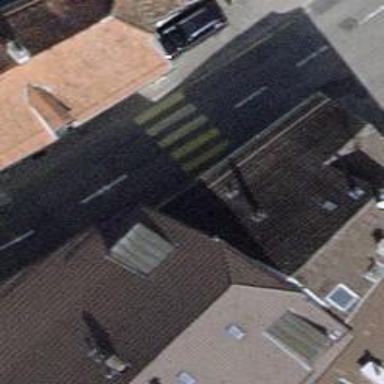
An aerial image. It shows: Marked crossing with zebra stripes on the road.